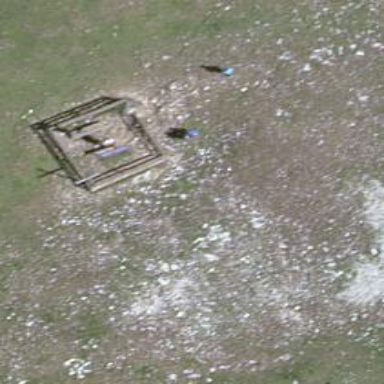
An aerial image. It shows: Historic wayside cross located at the peak of natural elevation.